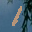
Label: 1